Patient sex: M
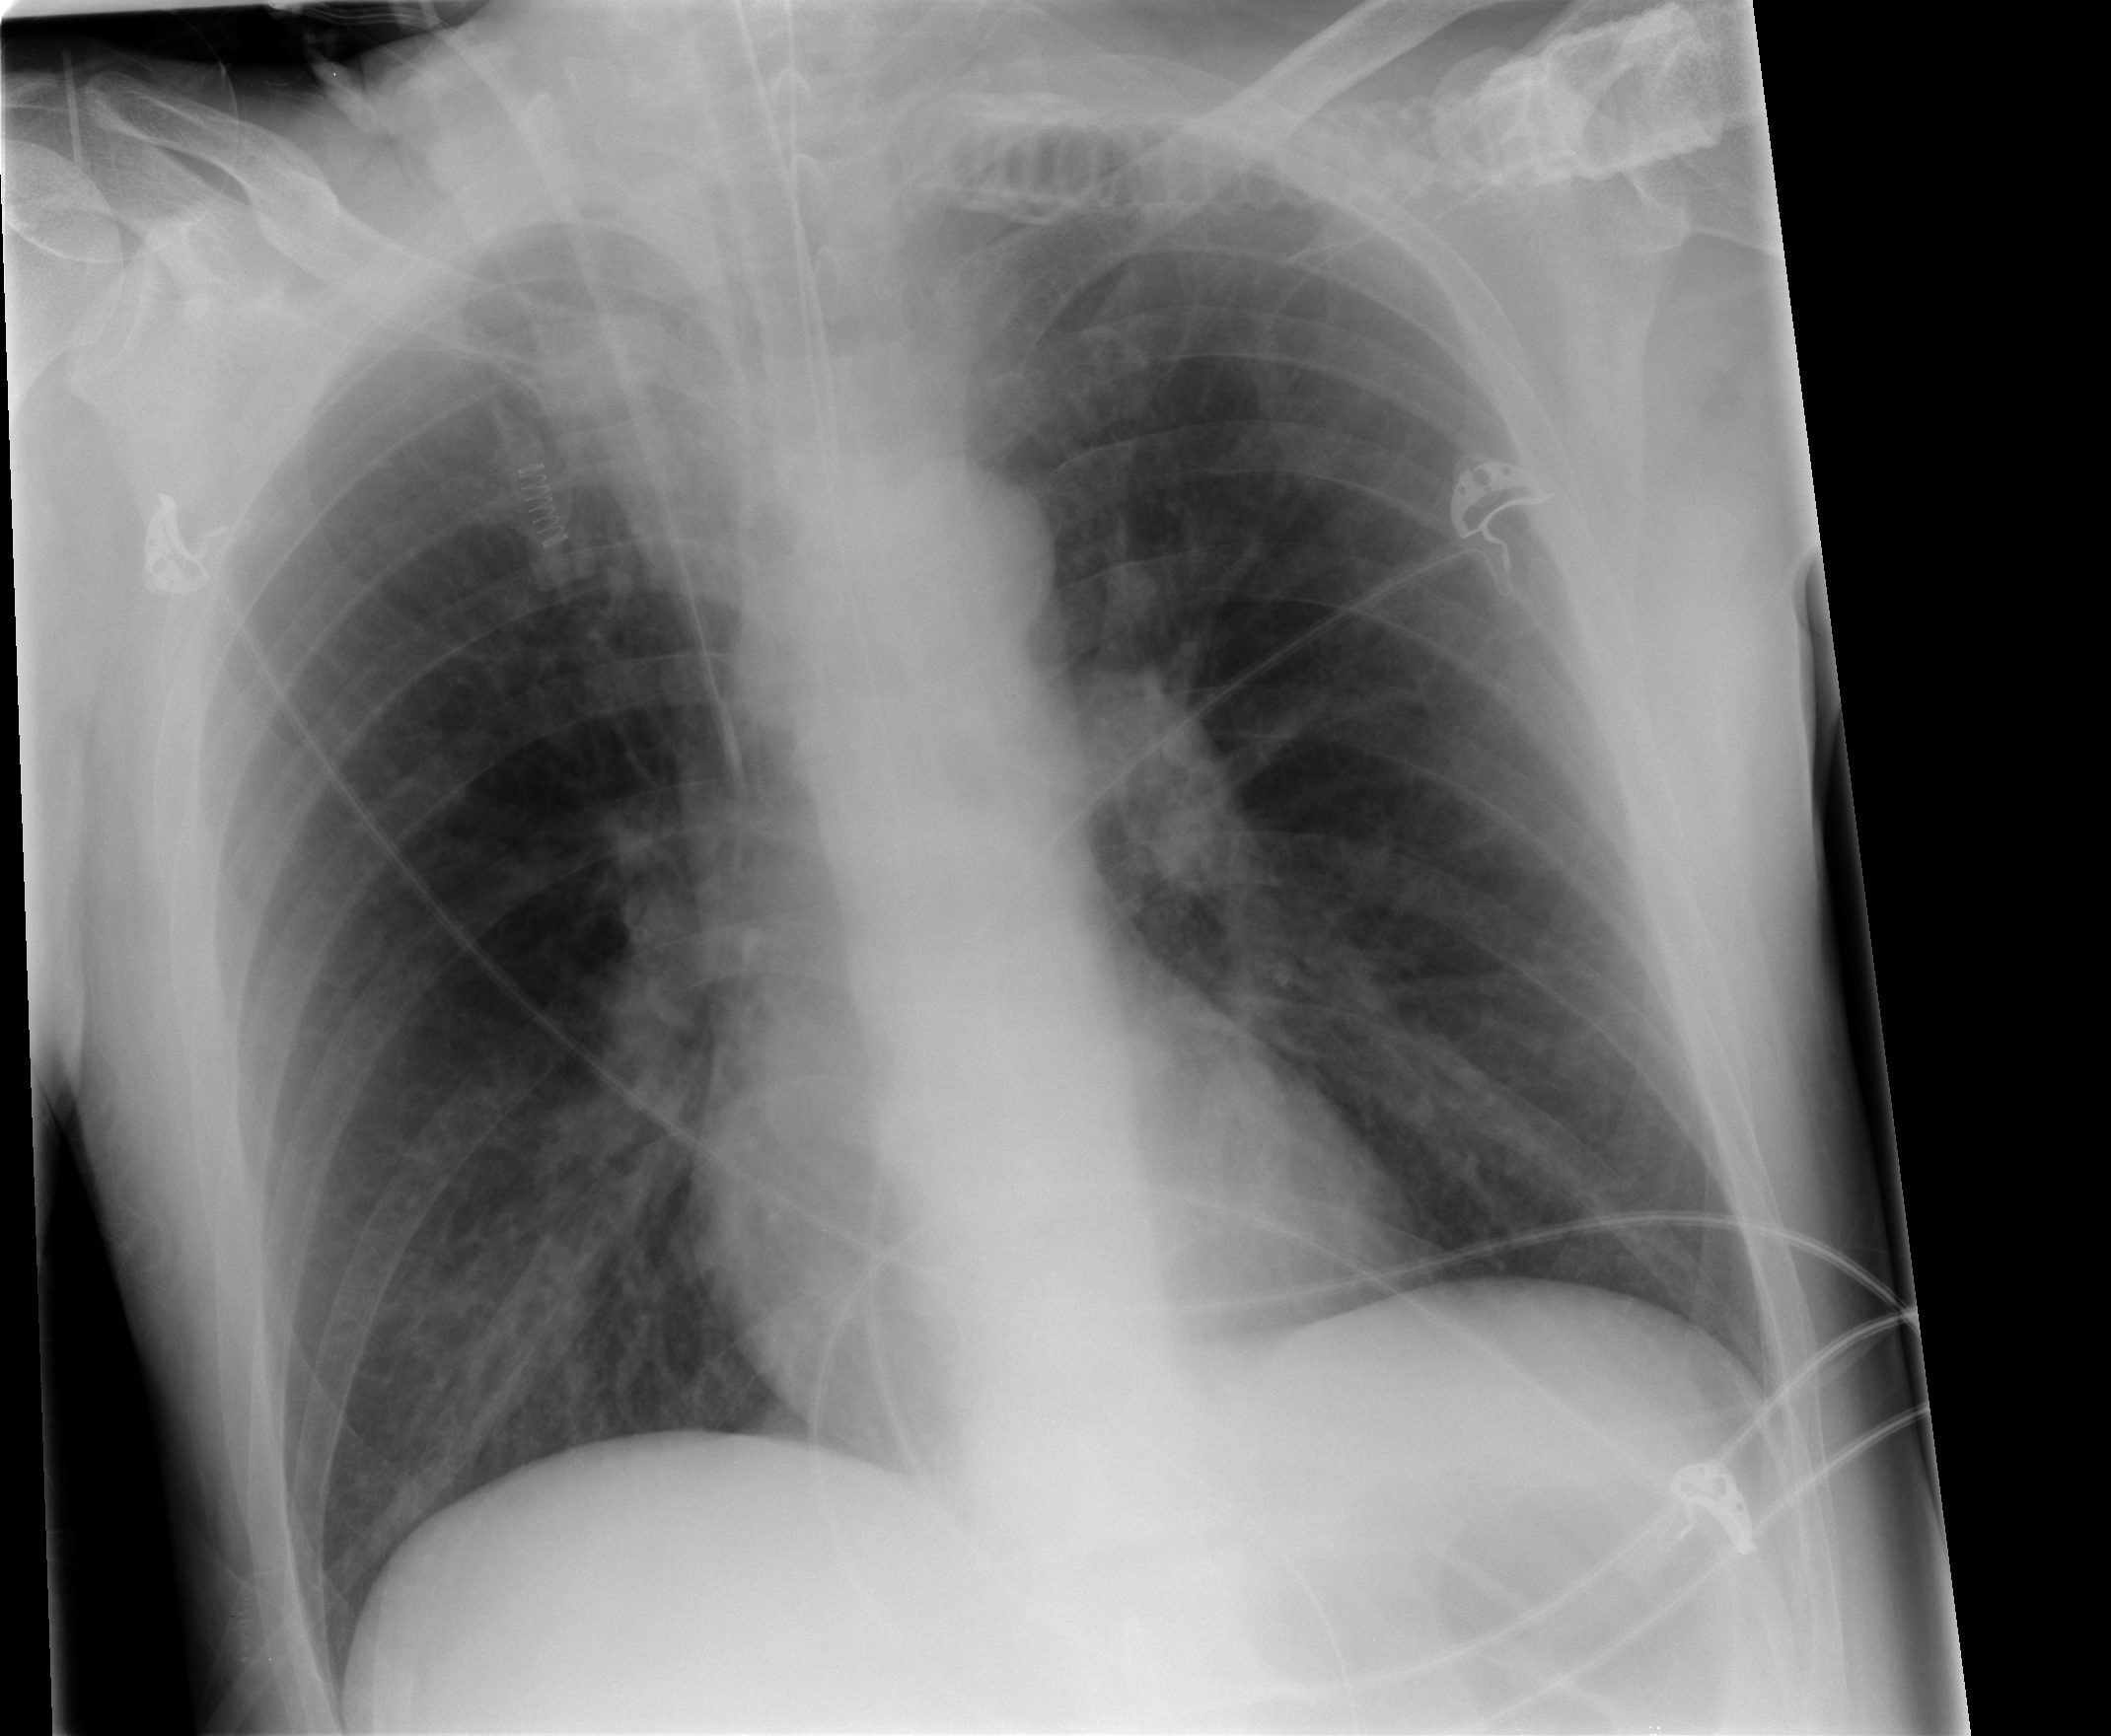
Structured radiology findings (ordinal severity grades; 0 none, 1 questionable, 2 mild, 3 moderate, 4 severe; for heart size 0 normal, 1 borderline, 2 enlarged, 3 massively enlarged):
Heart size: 0
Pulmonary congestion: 2
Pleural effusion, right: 0
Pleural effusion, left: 0
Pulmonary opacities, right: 2
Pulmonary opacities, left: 2
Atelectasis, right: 0
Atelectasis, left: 0